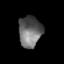
Tissue: prostate
Cell type: Endothelial cells
Senescence score: 0.3342
Nuclear area (px): 699
Mean DAPI intensity: 104.597